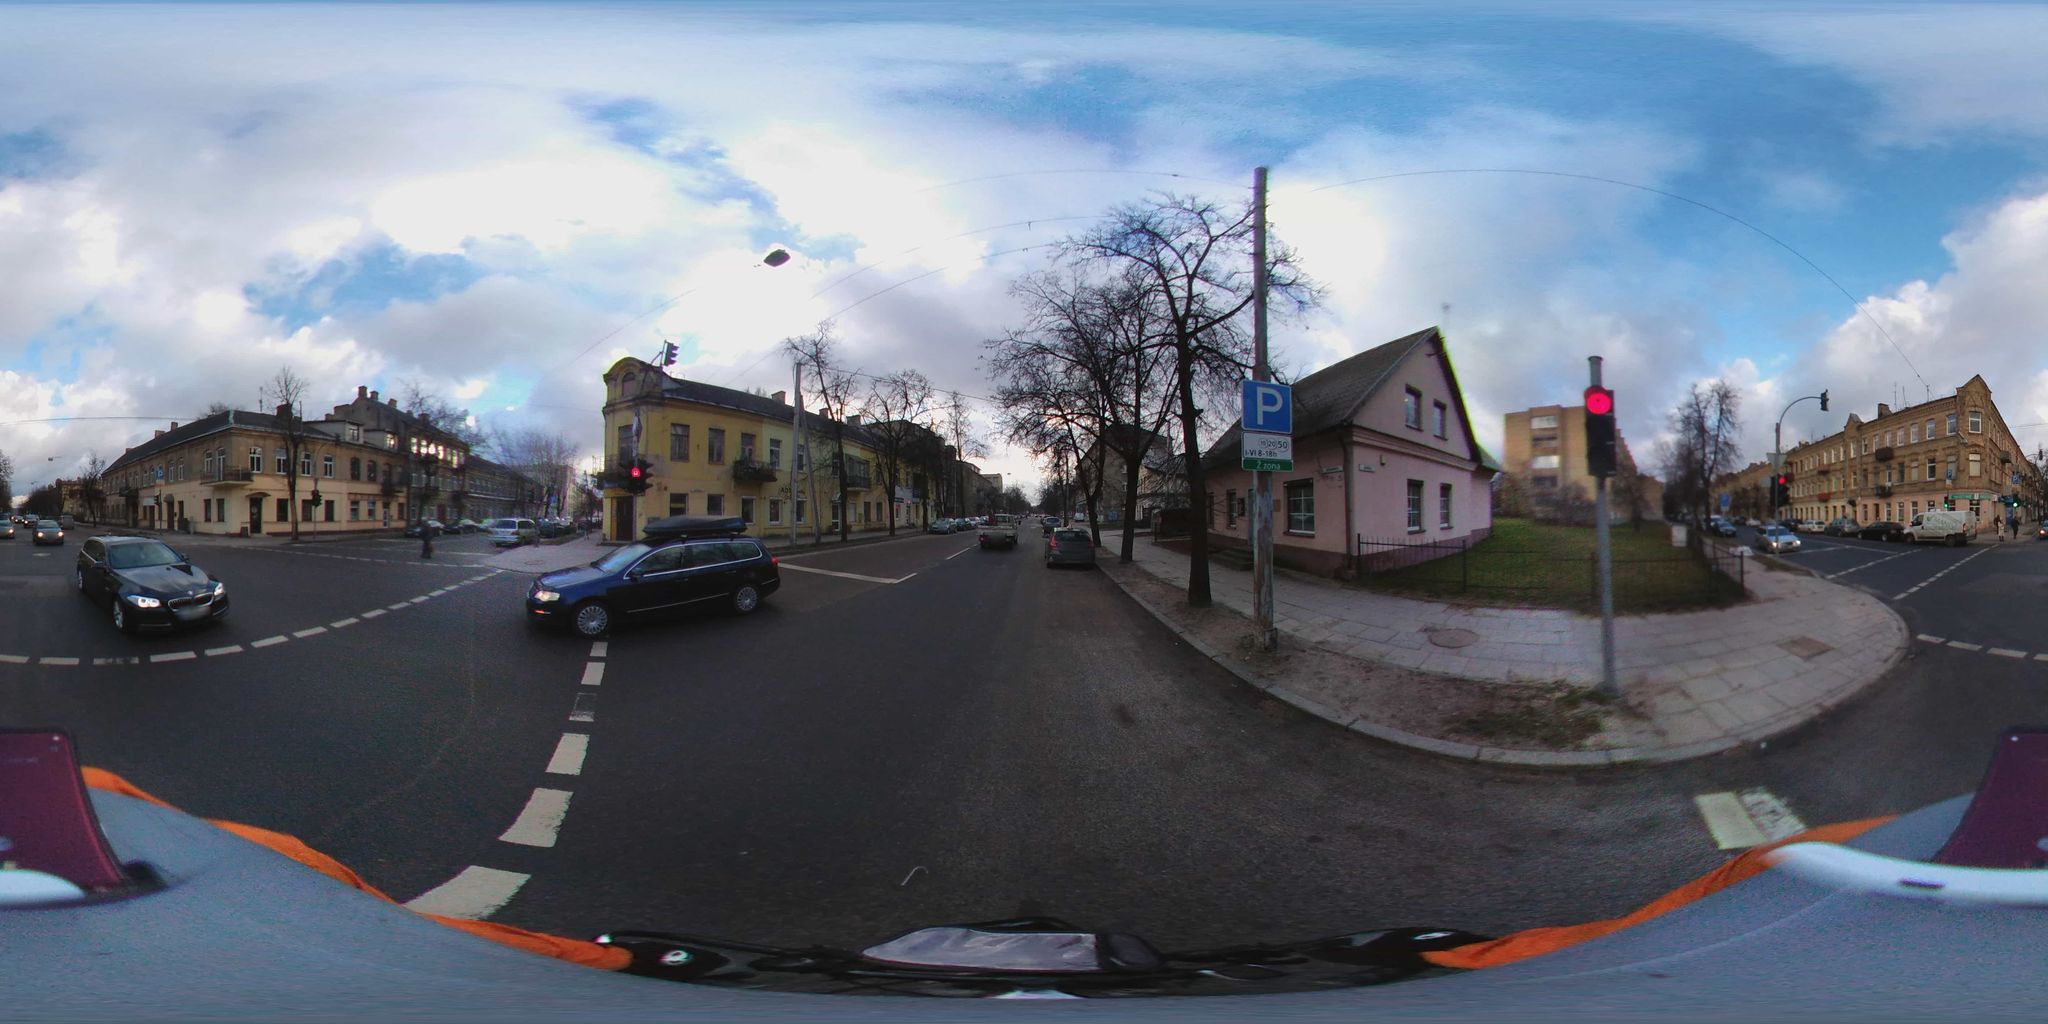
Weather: snowy
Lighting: day
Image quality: slightly poor
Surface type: cycling surface
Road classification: secondary
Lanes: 2
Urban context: urban centre
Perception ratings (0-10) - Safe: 0.71, Lively: 7.78, Beautiful: 8.35, Boring: 0.71, Depressing: 2.16, Wealthy: 3.38